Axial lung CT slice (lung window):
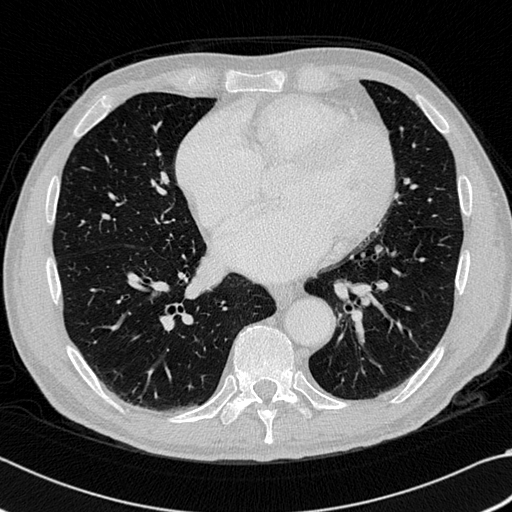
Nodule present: no